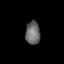
Tissue: lung
Cell type: Epithelial cells
Senescence score: 0.1993
Nuclear area (px): 331
Mean DAPI intensity: 105.81